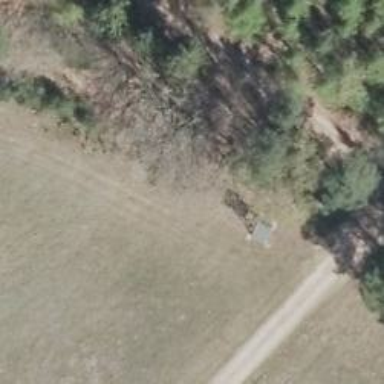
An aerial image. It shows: Hunting stand.